Question: The legend labels are vertically oriented, but after the call to 'coord_flip()' I would expect them to be horizontally oriented.
How can I fix this?
'''
library(ggplot2)
tbl <- structure(
list(
ppm_id = c(
"PPM000001",
"PPM000002",
"PPM000014",
"PPM000015",
"PPM000050",
"PPM000051",
"PPM000084",
"PPM000085"
),
estimate_type_long = c(
"Odds Ratio",
"Odds Ratio",
"Hazard Ratio",
"Hazard Ratio",
"Hazard Ratio",
"Hazard Ratio",
"Hazard Ratio",
"Relative Risk "
),
estimate = c(1.55, 1.63, 1.21, 1.14, 1.17,
1.24, 1.17, 1.2),
interval_lower = c(1.52, 1.6, 1.17, 1.02, 1.13,
1.15, 1.01, 1.05),
interval_upper = c(1.58, 1.67, 1.26, 1.28,
1.21, 1.34, 1.34, 1.38)
),
row.names = c(NA, -8L),
class = c("tbl_df",
"tbl", "data.frame")
)
ggplot(data = tbl,
aes(
x = ppm_id,
y = estimate,
ymin = interval_lower,
ymax = interval_upper,
col = estimate_type_long
)) +
geom_pointrange() +
geom_hline(yintercept = 1, lty = 2) + # add a dotted line at x=1 after flip
coord_flip() + # flip coordinates (puts labels on y axis)
xlab("Label") + ylab("Mean (95% CI)") +
theme_bw() # use a white background
'''

<URL>
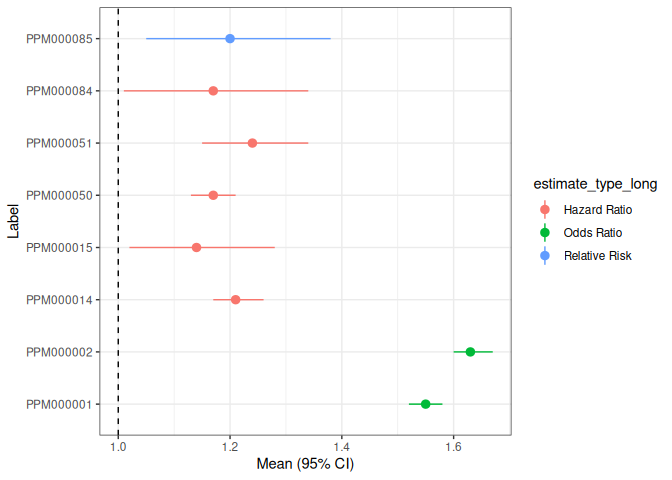
Answer: One workaround is to use point and error bar layers instead of 'geom_pointrange()'. Error bars have horizontal line key glyphs where pointrange has vertical lines in the keys.
Use 'width = 0' in 'geom_errorbar()' to get rid of the end bars. You'll need to fiddle with the point size here to make them "fatter" (the pointrange layer has a 'fatten' argument for this); I thought 'size = 2' looked close.
'''
ggplot(data = tbl,
aes(
x = ppm_id,
y = estimate,
ymin = interval_lower,
ymax = interval_upper,
col = estimate_type_long
)) +
geom_point(size = 2) +
geom_errorbar(width = 0) +
# geom_pointrange() +
geom_hline(yintercept = 1, lty = 2) + # add a dotted line at x=1 after flip
coord_flip() + # flip coordinates (puts labels on y axis)
xlab("Label") + ylab("Mean (95% CI)") +
theme_bw() # use a white background
'''

<URL>